Aerial crown-view tile of a tropical tree (Barro Colorado Island, Panama), acquired 20240918:
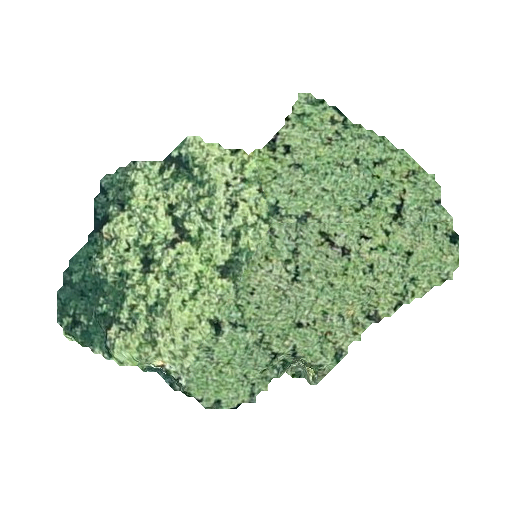
Species: Hieronyma alchorneoides
GBIF accepted scientific name: Hieronyma alchorneoides
Crown area: 124.6 m²